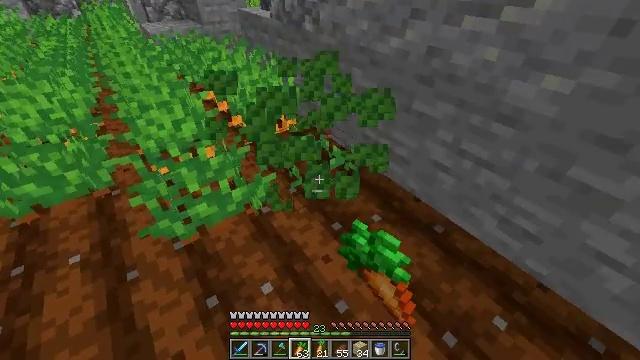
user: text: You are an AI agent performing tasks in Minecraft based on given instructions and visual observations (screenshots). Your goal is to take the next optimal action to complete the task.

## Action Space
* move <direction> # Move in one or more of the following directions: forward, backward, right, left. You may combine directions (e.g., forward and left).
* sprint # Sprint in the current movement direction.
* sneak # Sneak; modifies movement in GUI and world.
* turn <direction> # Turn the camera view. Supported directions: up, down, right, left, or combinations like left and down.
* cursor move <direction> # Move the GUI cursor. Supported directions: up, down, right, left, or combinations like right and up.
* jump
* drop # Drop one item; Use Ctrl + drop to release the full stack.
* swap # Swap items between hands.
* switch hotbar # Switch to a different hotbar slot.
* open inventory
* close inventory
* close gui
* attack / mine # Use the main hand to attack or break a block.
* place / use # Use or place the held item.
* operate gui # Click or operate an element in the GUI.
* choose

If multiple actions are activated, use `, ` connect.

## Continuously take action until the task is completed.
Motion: motion action
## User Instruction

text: Gather carrots from the field.
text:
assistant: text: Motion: use / place